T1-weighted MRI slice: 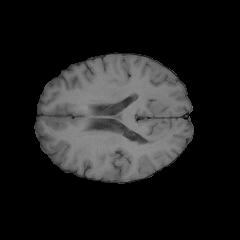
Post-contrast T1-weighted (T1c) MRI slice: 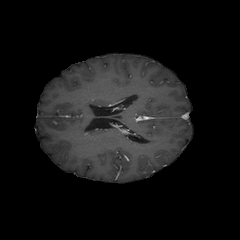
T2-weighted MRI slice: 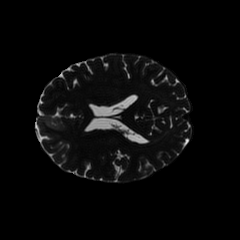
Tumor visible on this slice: yes